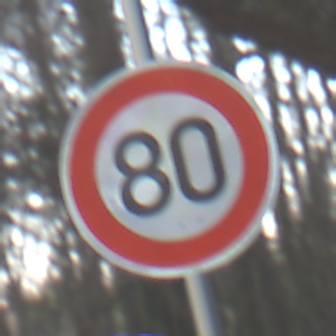
Verkehrszeichen: Geschwindigkeit80
Umgebung: Outdoor, Nature
Tageszeit: SunriseSunset
Wetter: Clear
Licht: Natural
Jahreszeit: Winter
Kontrast: LowContrast